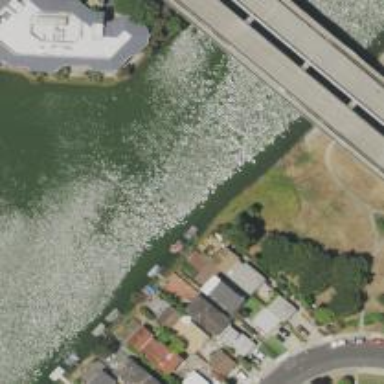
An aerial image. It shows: Dock located along the waterway.